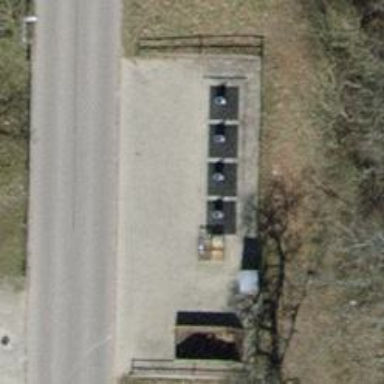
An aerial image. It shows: Recycling container for recycling.